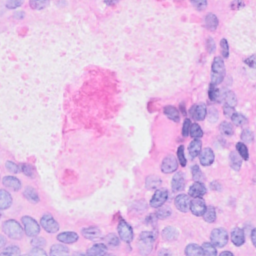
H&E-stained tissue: Breast